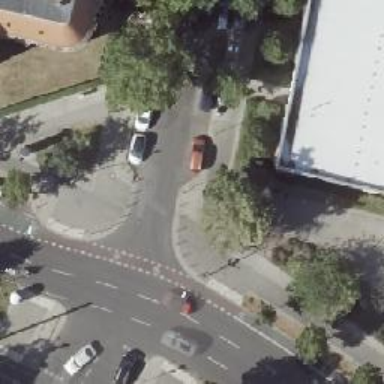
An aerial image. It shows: Unmarked crossing on the road.